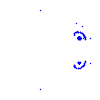
Particle: kaon